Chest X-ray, AP view. Patient: 49 years old, sex M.
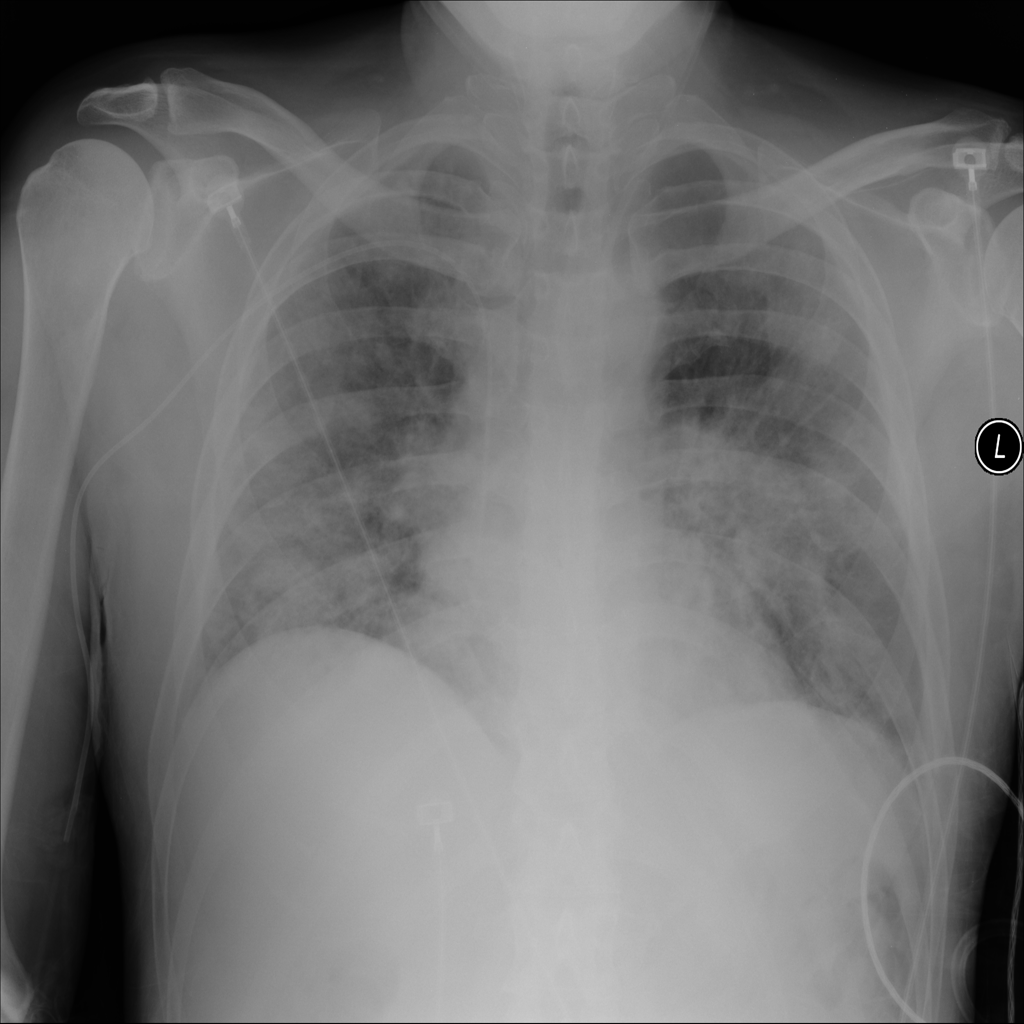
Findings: No Finding